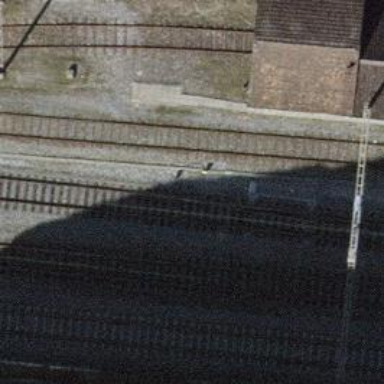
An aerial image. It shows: Railway switch.